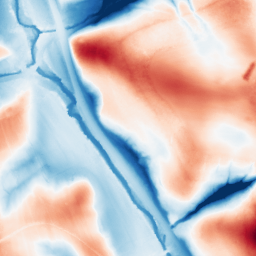
Category: edge_preserving
Decomposition family: guided
Decomposition parameters: radius: 32
eps: 0.01
Upsampling method: edge_directed
Upsampling parameters: scale: 2
Upsampling scale: 2